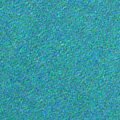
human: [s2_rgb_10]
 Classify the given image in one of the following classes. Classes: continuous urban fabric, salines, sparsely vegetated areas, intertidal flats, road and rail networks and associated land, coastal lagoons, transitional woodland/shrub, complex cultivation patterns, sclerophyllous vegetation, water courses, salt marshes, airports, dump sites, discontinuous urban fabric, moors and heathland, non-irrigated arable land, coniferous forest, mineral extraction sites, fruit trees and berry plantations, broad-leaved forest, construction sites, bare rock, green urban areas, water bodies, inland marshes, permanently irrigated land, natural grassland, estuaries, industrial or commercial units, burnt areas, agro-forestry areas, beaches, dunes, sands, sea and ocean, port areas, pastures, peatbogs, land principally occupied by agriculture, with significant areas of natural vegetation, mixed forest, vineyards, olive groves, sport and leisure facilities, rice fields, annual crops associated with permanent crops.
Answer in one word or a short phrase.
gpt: sea and ocean